Question:
How to select in CSS that all list items appears only in hover state and in four columns-width 960px; (see image above). I don't know which tag to select in this case, see HTML below.
'''
<div class="categories">
<li>
<a href="#">All categories</a>
<ul class="sub-menu">
<li><a href="#">All categories</a></li>
<li><a href="#">All categories</a></li>
<li><a href="#">All categories</a></li>
<li><a href="#">All categories</a></li>
<li><a href="#">All categories</a></li>
<li><a href="#">All categories</a></li>
<li><a href="#">All categories</a></li>
<li><a href="#">All categories</a></li>
<li><a href="#">All categories</a></li>
<li><a href="#">All categories</a></li>
<li><a href="#">All categories</a></li>
<li><a href="#">All categories</a></li>
<li><a href="#">All categories</a></li>
<li><a href="#">All categories</a></li>
<li><a href="#">All categories</a></li>
<li><a href="#">All categories</a></li>
<li><a href="#">All categories</a></li>
<li><a href="#">All categories</a></li>
<li><a href="#">All categories</a></li>
<li><a href="#">All categories</a></li>
</ul>
</li>
</div>
'''
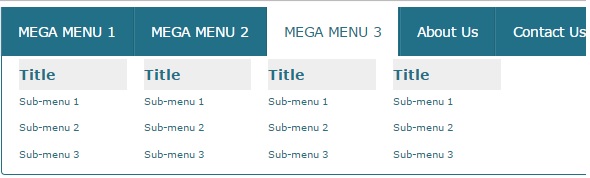
Answer: You can simply use this:
1. Change the id="sub-menu" to class="sub-menu", as id is not meant to be duplicated.
2. Give the following initial CSS: .sub-menu {display: none;}.
3. Do not nest <li> inside <div>. Change it to <ul>
'''
.categories li .sub-menu {display: none;}
.categories li:hover .sub-menu {display: block;}
'''
'''
<ul class="categories">
<li>
<a href="#">All categories</a>
<ul class="sub-menu">
<li><a href="#">All categories</a></li>
<li><a href="#">All categories</a></li>
<li><a href="#">All categories</a></li>
<li><a href="#">All categories</a></li>
<li><a href="#">All categories</a></li>
<li><a href="#">All categories</a></li>
<li><a href="#">All categories</a></li>
<li><a href="#">All categories</a></li>
<li><a href="#">All categories</a></li>
<li><a href="#">All categories</a></li>
<li><a href="#">All categories</a></li>
<li><a href="#">All categories</a></li>
<li><a href="#">All categories</a></li>
<li><a href="#">All categories</a></li>
<li><a href="#">All categories</a></li>
<li><a href="#">All categories</a></li>
<li><a href="#">All categories</a></li>
<li><a href="#">All categories</a></li>
<li><a href="#">All categories</a></li>
<li><a href="#">All categories</a></li>
</ul>
</li>
</ul>
'''